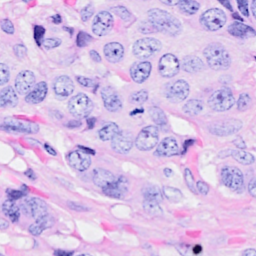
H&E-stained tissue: Breast